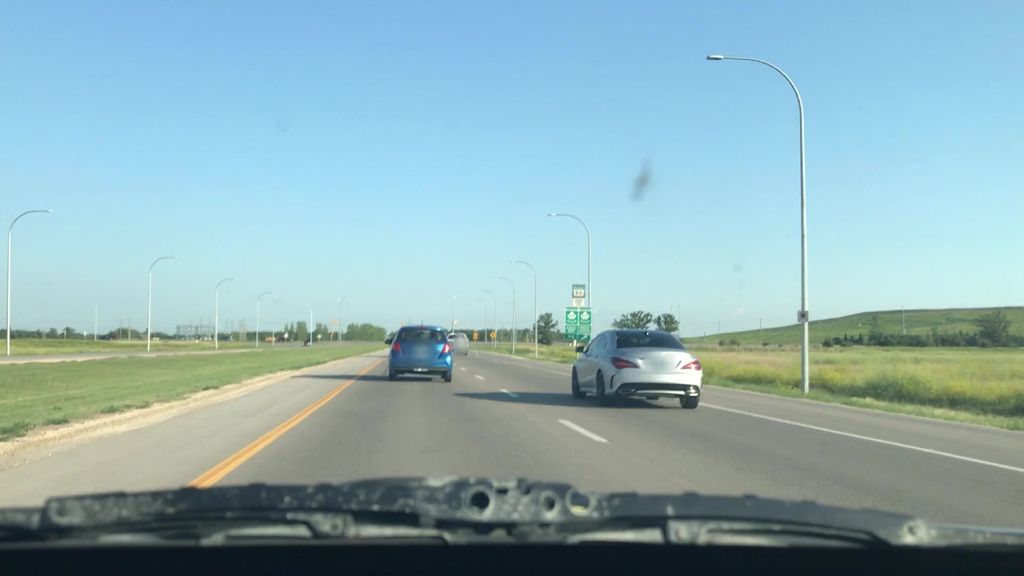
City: winnipeg